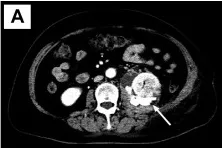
Postoperative imaging showing urinary fistula. (A-E) Urinary fistula (arrow) was detected by CT urography.
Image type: radiology (ct)